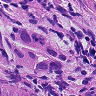
Metastatic tissue present: yes